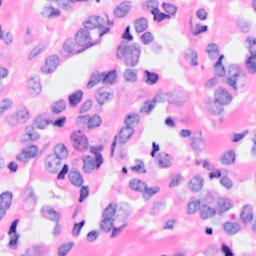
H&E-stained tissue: Breast